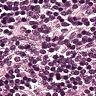
Metastatic tissue present: no